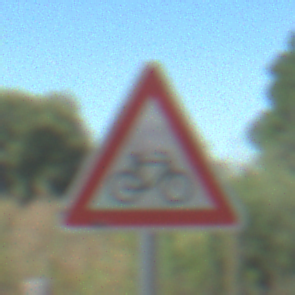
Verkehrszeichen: RadverkehrLinks
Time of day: Midday
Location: Outdoor (Special)
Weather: PartlyCloudy
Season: NotSpecified
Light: Natural